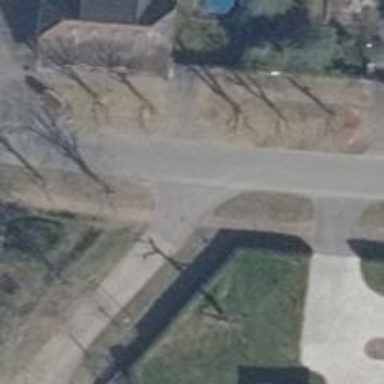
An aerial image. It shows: Footway.